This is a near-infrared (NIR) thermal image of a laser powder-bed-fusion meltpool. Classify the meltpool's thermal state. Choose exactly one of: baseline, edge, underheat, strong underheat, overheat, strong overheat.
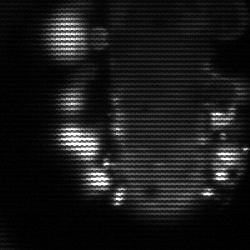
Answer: strong underheat